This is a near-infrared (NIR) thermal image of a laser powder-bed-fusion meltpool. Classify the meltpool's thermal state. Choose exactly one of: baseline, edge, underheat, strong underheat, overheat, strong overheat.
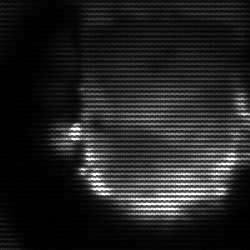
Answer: baseline